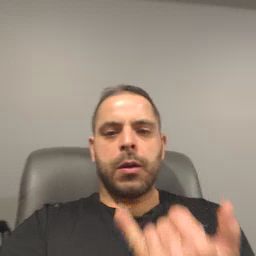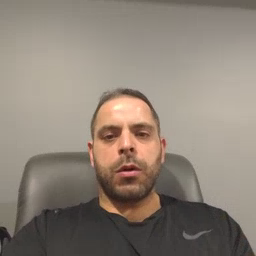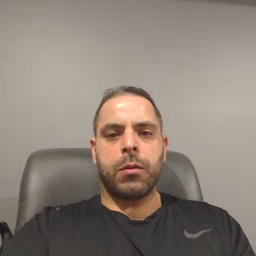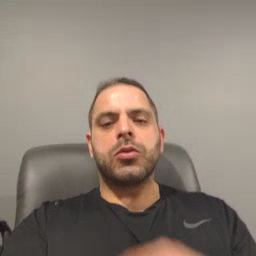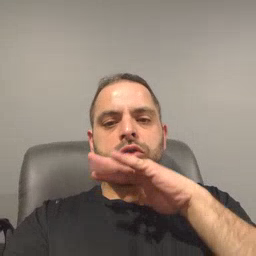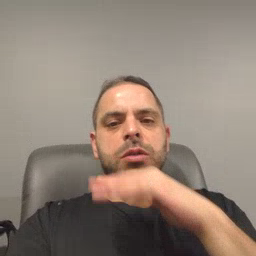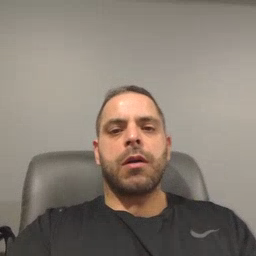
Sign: dirty